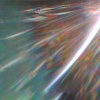
Label: sunburn